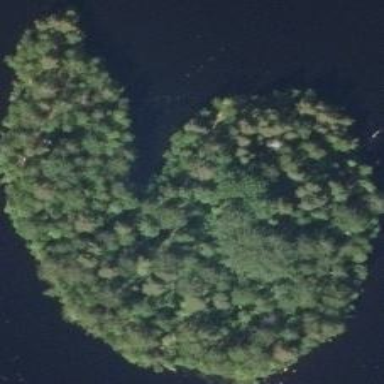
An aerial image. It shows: Islet.